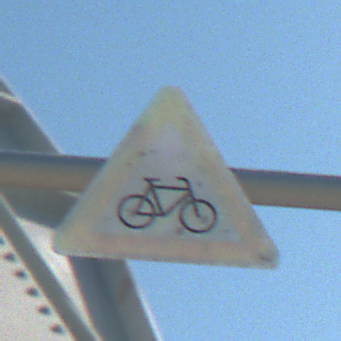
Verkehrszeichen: RadverkehrLinks
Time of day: MorningAfternoon
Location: Outdoor (Special)
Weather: Clear
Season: NotSpecified
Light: Natural